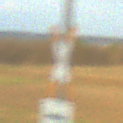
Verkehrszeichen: Andreaskreuz
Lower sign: RichtungsangabeDurchPfeile4
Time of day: SunriseSunset
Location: Outdoor (Nature)
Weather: PartlyCloudy
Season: NotSpecified
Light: Natural